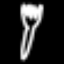
Label: fork